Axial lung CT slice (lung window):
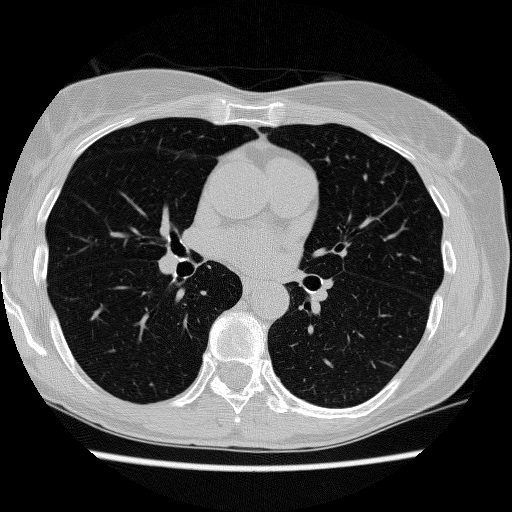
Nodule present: no